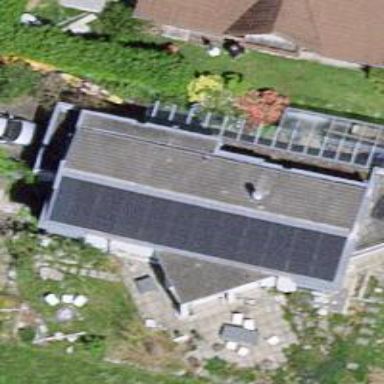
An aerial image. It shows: Solar power generator with photovoltaic panels.